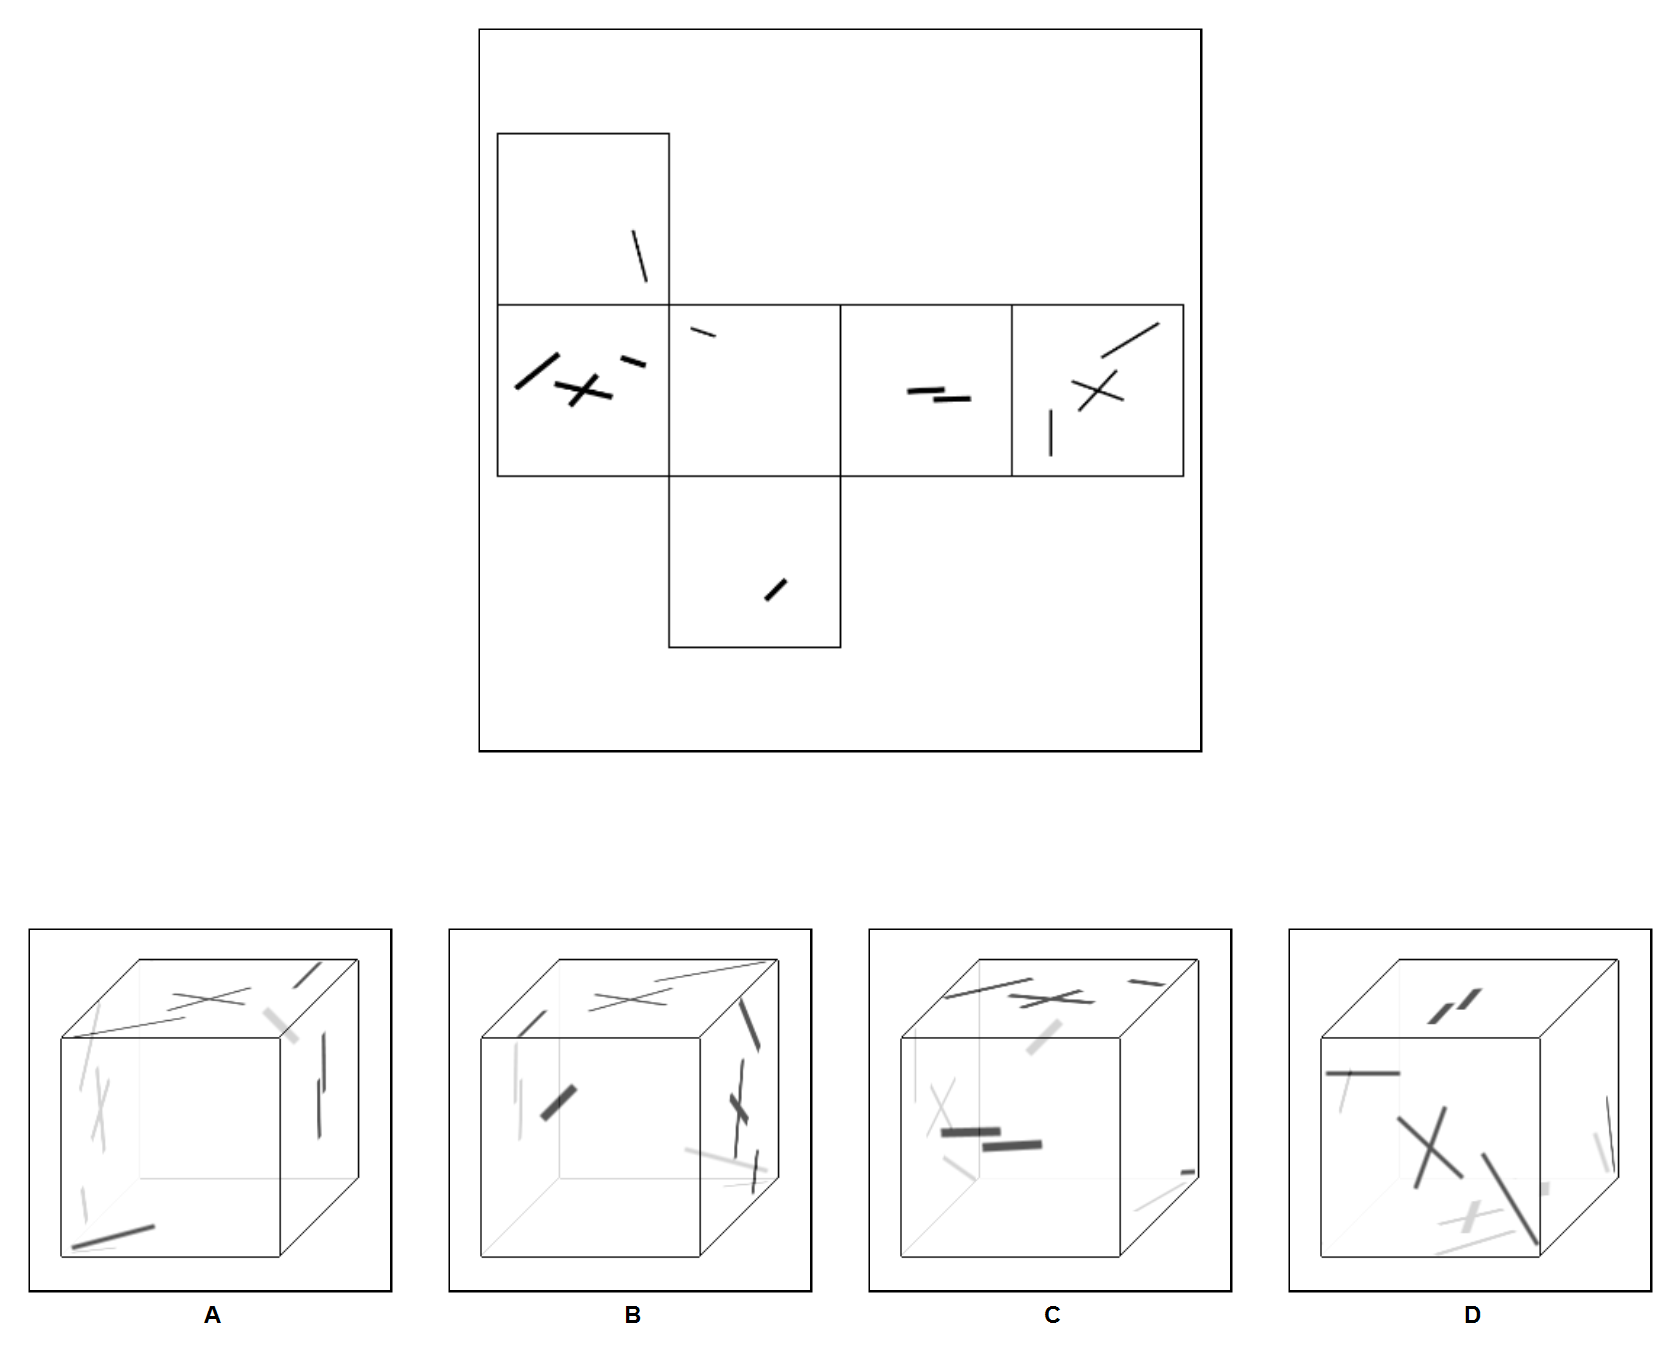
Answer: C